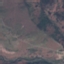
Label: HerbaceousVegetation